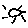
Label: sun